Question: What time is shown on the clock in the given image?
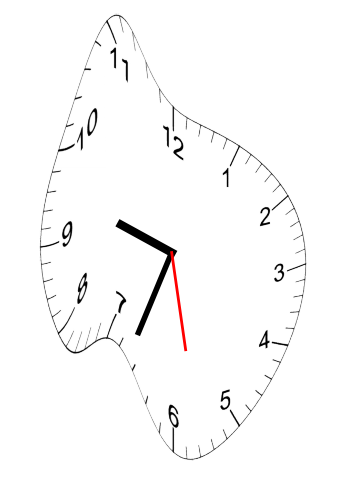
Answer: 09:33:28